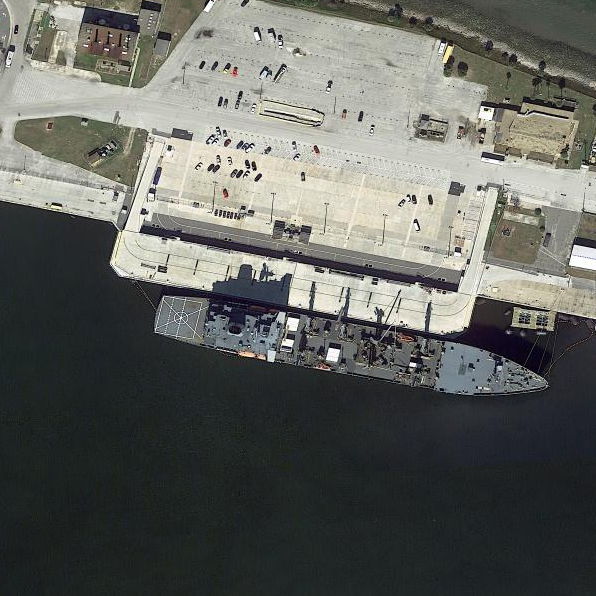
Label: Sacramento-class_support_ship